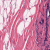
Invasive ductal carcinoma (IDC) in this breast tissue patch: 0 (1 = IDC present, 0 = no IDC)